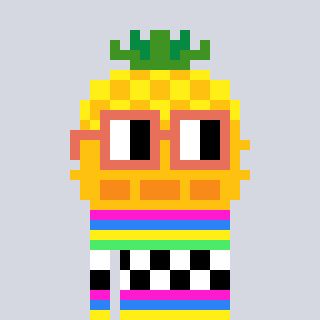
a pixel art character with square orange glasses, a pineapple-shaped head and a cold-colored body on a cool background